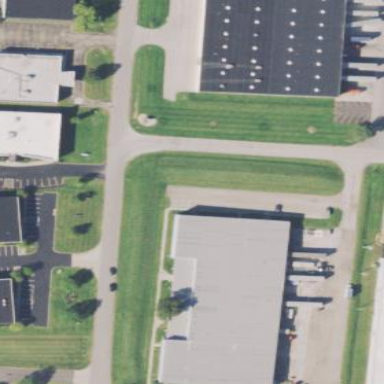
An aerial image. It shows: Warehouse building.